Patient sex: F
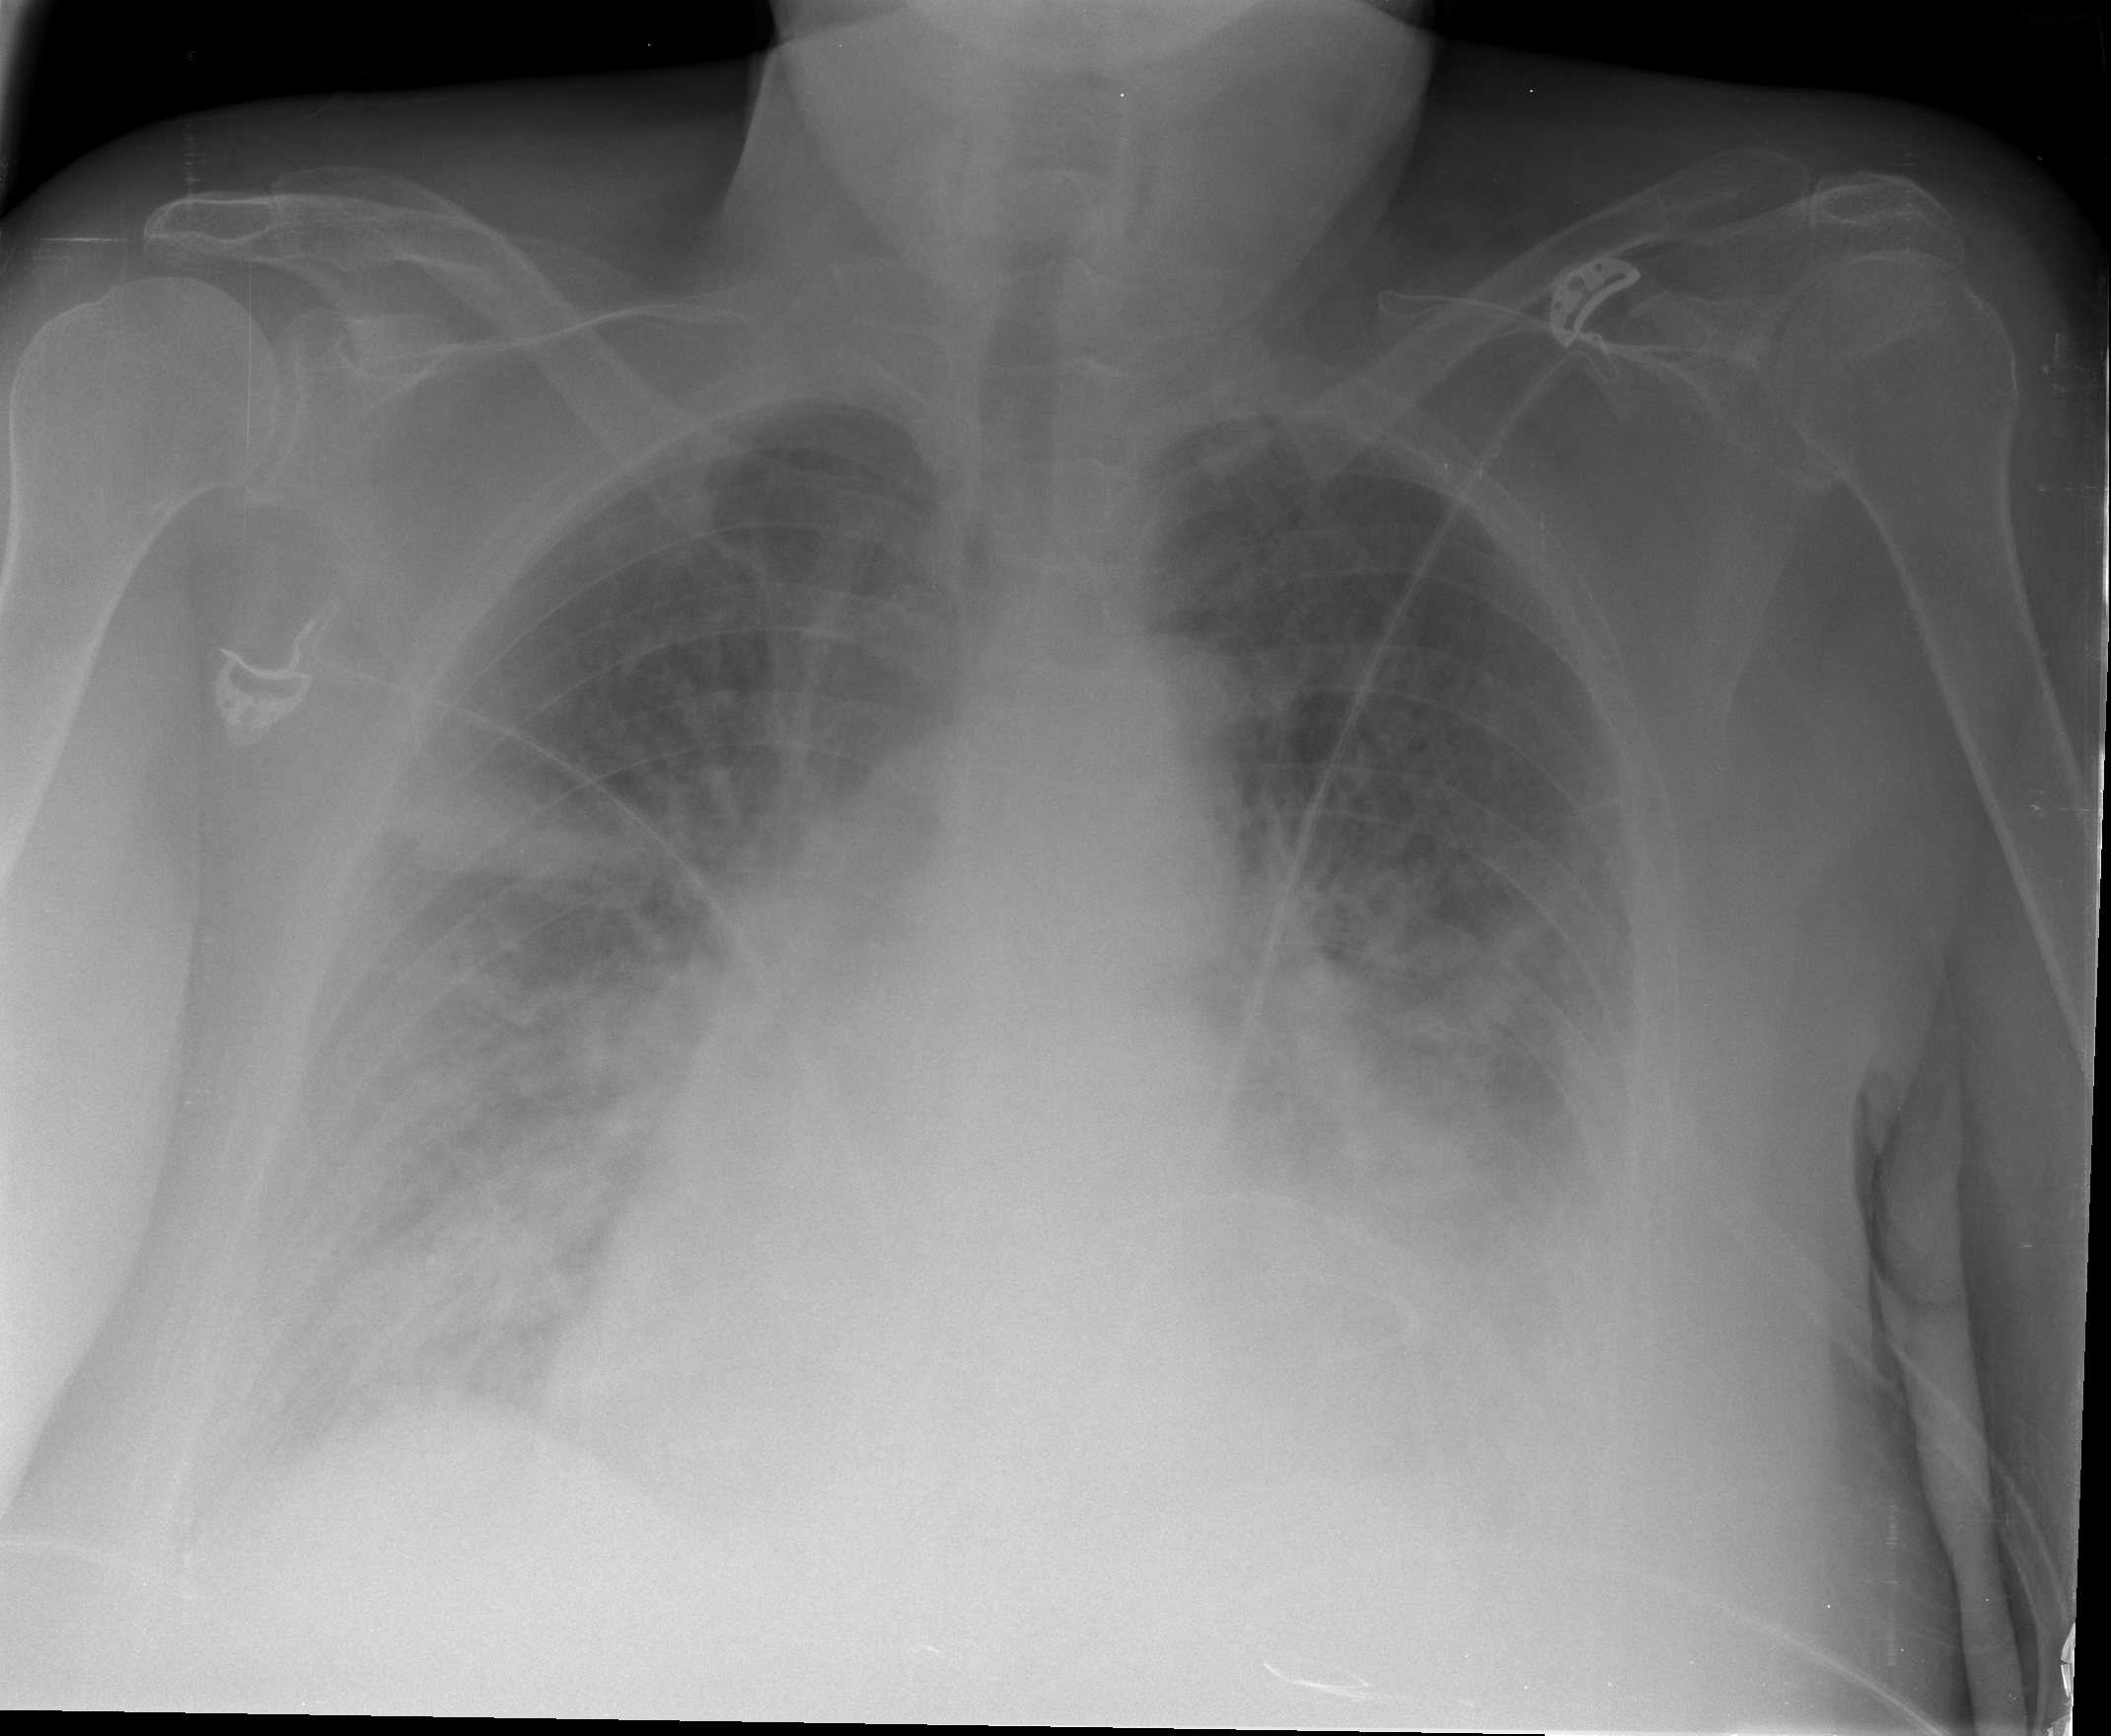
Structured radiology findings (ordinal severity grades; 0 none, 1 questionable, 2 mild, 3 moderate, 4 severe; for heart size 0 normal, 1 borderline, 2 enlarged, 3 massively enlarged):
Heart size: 2
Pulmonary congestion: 2
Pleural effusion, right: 2
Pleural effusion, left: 2
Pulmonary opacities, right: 2
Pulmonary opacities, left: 2
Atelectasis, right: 3
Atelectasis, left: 3